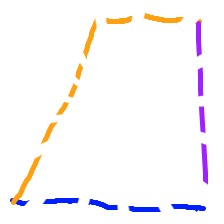
Shape: trapezoid